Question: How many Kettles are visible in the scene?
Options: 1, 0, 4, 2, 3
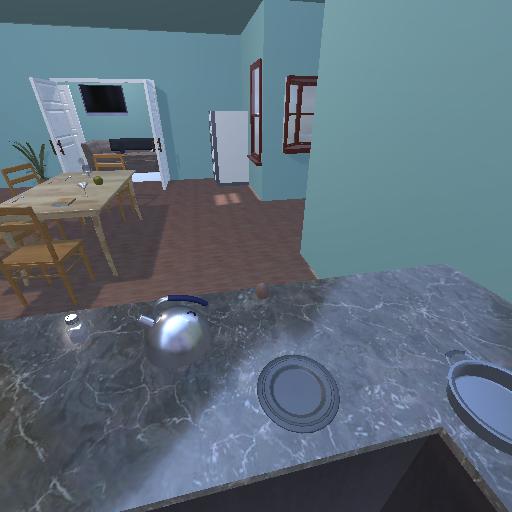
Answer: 1